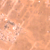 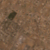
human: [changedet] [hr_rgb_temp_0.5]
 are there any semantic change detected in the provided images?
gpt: New park and constructions are present in the desert.